Question: I've implemented the excellent method to use Bootstrap 3's Popovers to show validation error messages, and for the most part it works well - except when it comes to hidden or replaced elements, like Select2 or CKEditor. The popover positions itself correctly on regular elements like input and normal selects, but not a select enhanced by Select 2.
I've created a Fiddle that Sparky fixed so it actually works: <URL>
'''
$("#noticeSentTo").select2();
var validator = $("#documentAdmin").validate({
debug: true,
ignore: "",
showErrors: function(errorMap, errorList) {
$.each(this.successList, function(index, value) {
return $(value).popover("hide").parents(".form-group").removeClass('has-error').addClass('has-success');
});
return $.each(errorList, function(index, value) {
var _popover;
_popover = $(value.element).popover({
trigger: "manual",
placement: "auto top",
content: value.message,
container: "body",
template: "<div class="popover" role="tooltip"><div class="arrow"></div><div class="popover-content"><p></p></div></div>"
});
_popover.data("bs.popover").options.content = value.message;
return $(value.element).popover("show").parents(".form-group").addClass('has-error').removeClass('has-success');
});
}
});
});
'''
Here's a screen capture of what I see within my application:

I've tried using the 'selector' option on the popovers, but can't figure out how to specify the current element the popover's being applied to (if that's even the right way to do it).
As you can see from my screen capture, the popover appears up and to the far left of the element (in red) it's supposed to be bound to because Select2 is hiding the original select.
UPDATE: Based on @Sparky's suggestion, I've changed it to use 'errorPlacement' instead of the method I used previously - the only issue now is getting the condition where if it's a hidden element (like Select2 or CKEditor) to provide the Popup to the parent object instead of the element itself (since <URL> - I've put in some debug 'console.log' code just to make sure the 'if' statement in the jQuery is firing correctly:
'''
var validator = $("#documentAdmin").validate({
ignore: [],
errorPlacement: function (error, element) {
var lastError = $(element).data('lastError'),
newError = $(error).text();
$(element).data('lastError', newError);
if (newError !== '' && newError !== lastError) {
$(element).popover({
trigger: "manual",
placement: "auto top",
content: newError,
container: "body",
template: "<div class="popover" role="tooltip"><div class="arrow"></div><div class="popover-content"><p></p></div></div>"
});
if (element.is(':hidden')) {
// $(element).next().parents(".form-group").addClass('has-error').removeClass('has-success').popover("show");
$(element).next('span').popover('show').addClass('has-error').removeClass('has-success');
console.log('hidden element');
} else {
$(element).popover("show").parents(".form-group").addClass('has-error').removeClass('has-success');
console.log('normal element');
}
}
},
success: function (label, element) {
$(element).popover("hide").parents(".form-group").removeClass('has-error').addClass('has-success');
}
});
'''
And here's an updated Fiddle: <URL>
OK - really odd - the Fiddle above actually works as expected! Now I need to figure out why it works in the Fiddle and not my app...
Any help/guidance is appreciated!
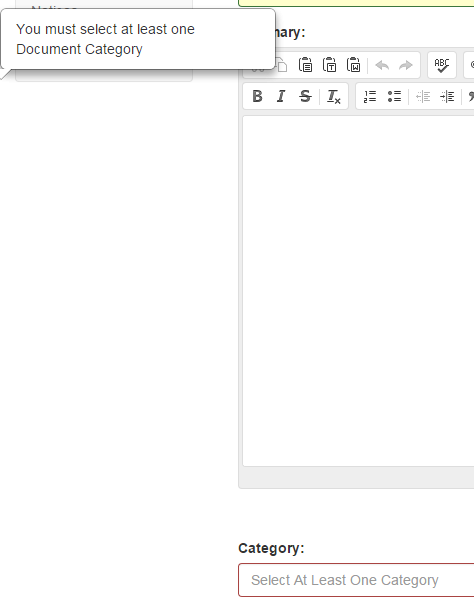
Answer: Looking at the errors in the JavaScript console and fixing the following in your jsFiddle...
1. There is no point in having a select element with validation if it comes pre-loaded with a value. In other words, there is nothing to validate if every option already contains a value or there is an option with a value that has the selected attribute. Typically, the first option contains value="". <option value="">Please select<option>
2. There was a 404 error on your Bootstrap script file. The CDN URL was mangled.
3. Not critical, but it should be ignore: [], not ignore: "".
4. You're getting a "no 'name' assigned" error in the debug console because the hidden input element created by Select2 does not contain a name attribute. It's apparently not an issue now, but it could be an issue when you have more elements on the page. The jQuery Validate plugin mandates that all elements to be validated contain a name attribute.
<URL>
---
> for the most part it works well - except when it comes to hidden or replaced elements, like Select2 or CKEditor. The popover positions itself correctly on regular elements like input and normal selects, but not a select enhanced by Select 2.
You should not use 'showErrors' for tooltips because this callback function is typically used for generating a list of all messages, like for a summary at the top of the form. <URL>
Instead, you'll need to integrate your tooltips plugin with jQuery Validate by using its <URL> callback functions; which will put the single error message inside a single tooltip. This integration also depends on the available options of your popovers plugin... like can you dynamically change the text inside a tooltip? Can you dynamically/programmatically show/hide them, etc?
Then 'errorPlacement' you can conditionally target certain elements to tweak the placement when the element is hidden by Select2, etc.
Something more like this...
'''
$("#documentAdmin").validate({
ignore: [],
errorPlacement: function (error, element) {
// put text of error into tooltip with $(error).text()
// conditional placement of the tooltip
// show the tooltip
},
success: function (label, element) {
// hide the tooltip
},
// any other options
});
'''
<URL>.